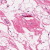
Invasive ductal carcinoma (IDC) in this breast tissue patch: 0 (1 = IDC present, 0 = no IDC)